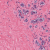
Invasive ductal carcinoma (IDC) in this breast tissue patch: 0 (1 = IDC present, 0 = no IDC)